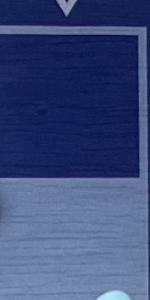
Label: Empty